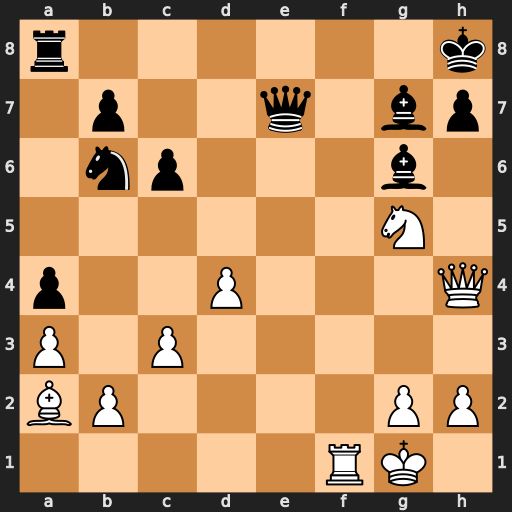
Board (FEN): r6k/1p2q1bp/1np3b1/6N1/p2P3Q/P1P5/BP4PP/5RK1
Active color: w
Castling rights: -
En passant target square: -
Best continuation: Nf7+ Bxf7 Qxe7